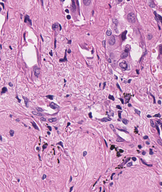
Tumor epithelial tissue: yes
Tumor-associated stroma tissue: yes
Normal tissue: no